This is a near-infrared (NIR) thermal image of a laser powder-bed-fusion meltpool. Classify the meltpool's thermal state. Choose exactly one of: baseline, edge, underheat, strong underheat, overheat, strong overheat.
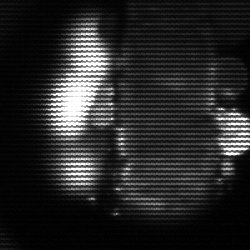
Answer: strong underheat